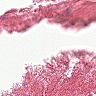
Metastatic tissue present: no